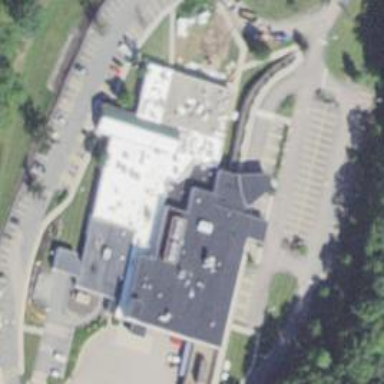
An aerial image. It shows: Healthcare clinic.